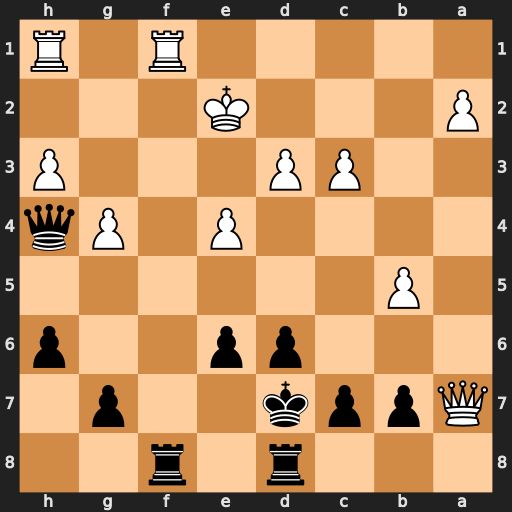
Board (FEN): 3r1r2/Qppk2p1/3pp2p/1P6/4P1Pq/2PP3P/P3K3/5R1R
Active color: b
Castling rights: -
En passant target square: -
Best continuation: Ra8 Qe3 Rxa2+